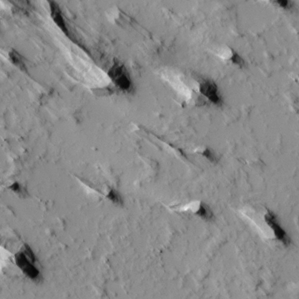
Label: non_frost